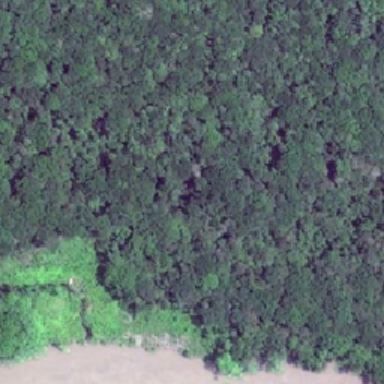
These trees are very tall and blue .